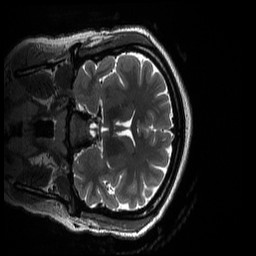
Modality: T2w
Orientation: coronal
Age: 19
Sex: female